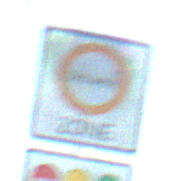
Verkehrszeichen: BeginnUmweltzone
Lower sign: FreistellungVomVerkehrsverbot1
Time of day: SunriseSunset
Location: Outdoor (Nature)
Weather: Clear
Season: NotSpecified
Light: Natural